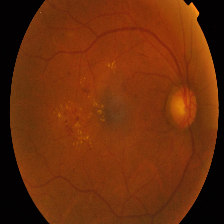
Diabetic retinopathy grade: Proliferative DR